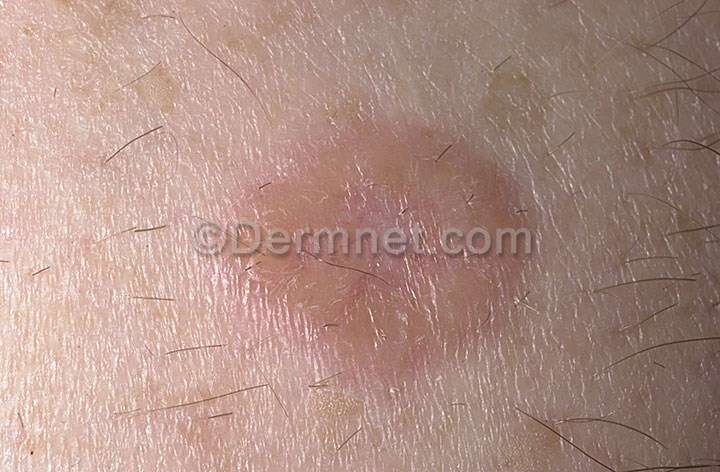
Disease: Systemic Disease